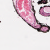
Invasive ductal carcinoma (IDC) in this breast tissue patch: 0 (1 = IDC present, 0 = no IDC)